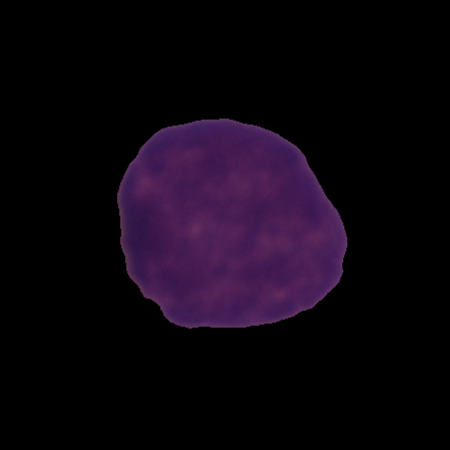
Label: cancer